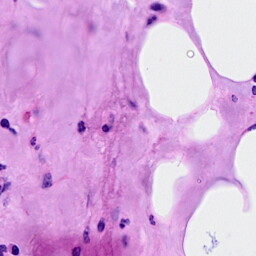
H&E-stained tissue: Breast